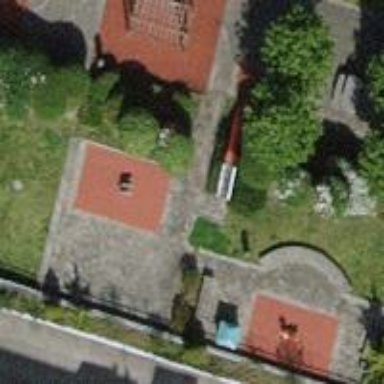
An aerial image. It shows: Playground area for leisure land.